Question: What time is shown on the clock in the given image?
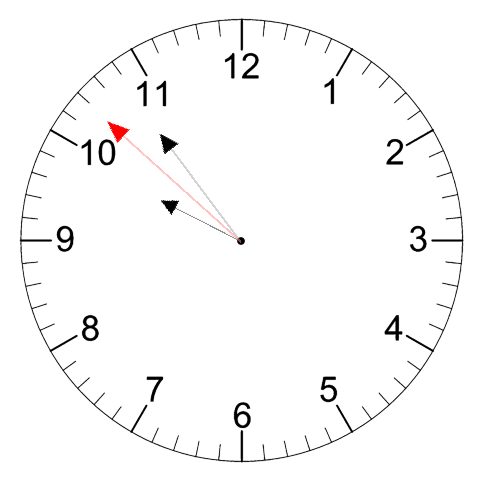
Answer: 09:53:52